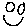
Label: smiley face